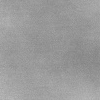
Atmospheric dust classification: dusty